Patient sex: F
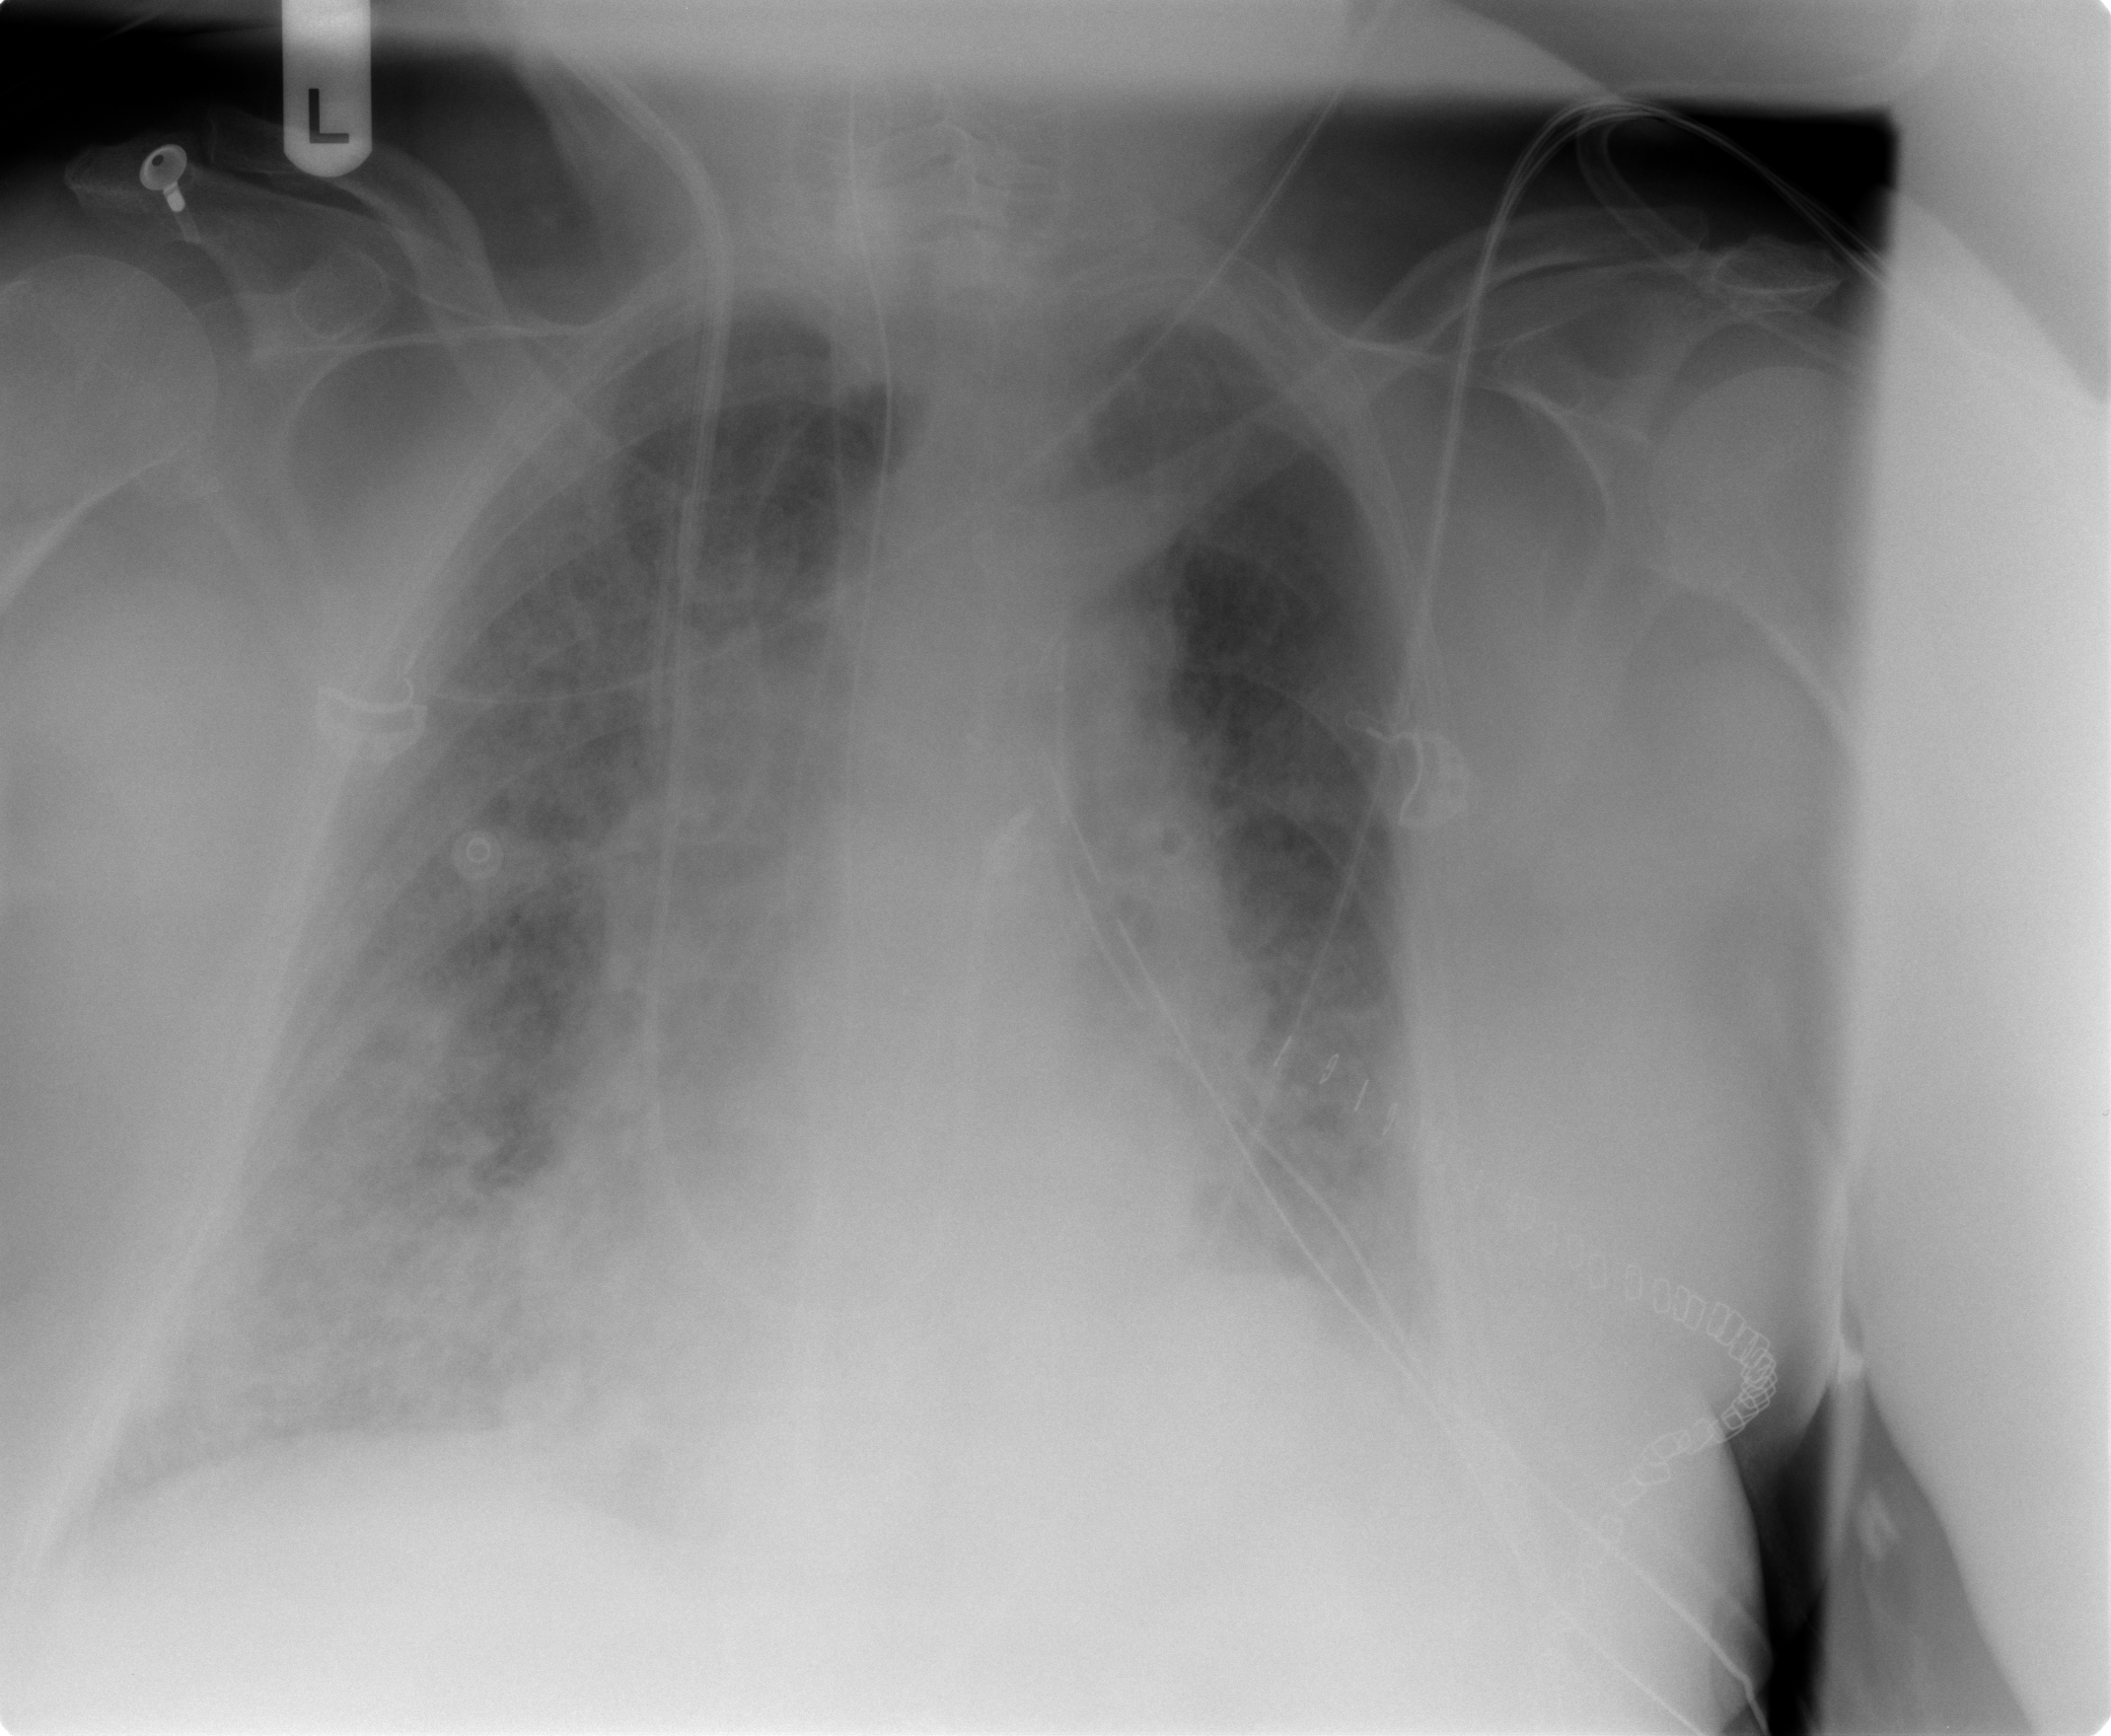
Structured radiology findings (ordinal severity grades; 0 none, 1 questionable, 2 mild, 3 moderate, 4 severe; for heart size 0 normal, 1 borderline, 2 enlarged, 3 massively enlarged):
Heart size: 0
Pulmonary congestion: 1
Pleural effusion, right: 1
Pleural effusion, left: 2
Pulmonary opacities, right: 0
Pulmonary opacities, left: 0
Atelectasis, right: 2
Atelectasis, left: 2